Question: I'm new on Poi. I try make a group shape composite with drawing line.
On LibreOffice doc I can make but with Poi seem be more difficult.
the exemple :

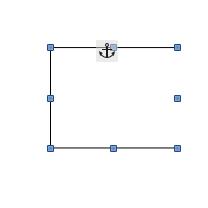
Answer: There is nothing about shapes in 'apache poi''s 'XWPF' except charts up to now. But there is 'com.microsoft.schemas.vml' which is able creating VML graphics for Microsoft Office files. Those graphics also are supported by Microsoft Word.
Creating the graphic itself is not as complicated as it is drawn from an VML path. So only knowledge about <URL> is needed. But inserting the graphic into the Word document will need usage of the low level 'org.openxmlformats.schemas.wordprocessingml.x2006.main.*' and 'com.microsoft.schemas.vml.*' classes and needs knowledge about the internal XML structure of a '*.docx' file.
I hope you can get the principle from the following complete example:
'''
import java.io.FileOutputStream;
import org.apache.poi.xwpf.usermodel.*;
import org.openxmlformats.schemas.wordprocessingml.x2006.main.CTPicture;
import org.openxmlformats.schemas.wordprocessingml.x2006.main.CTR;
import com.microsoft.schemas.vml.CTGroup;
import com.microsoft.schemas.vml.CTShape;
import org.w3c.dom.Node;
public class CreateWordPathShape {
public static void main(String[] args) throws Exception {
String boxWidth = "100pt";
String boxHeight = "100pt";
String posLeft = "150pt";
String posTop = "0pt";
XWPFDocument doc= new XWPFDocument();
XWPFParagraph paragraph = doc.createParagraph();
XWPFRun run=paragraph.createRun();
run.setText("The Body text: ");
CTGroup ctGroup = CTGroup.Factory.newInstance();
CTShape ctShape = ctGroup.addNewShape();
ctShape.setCoordsize("21600,21600");
ctShape.setPath2("m 21600,0 l 0,0 l 0,21600 l 21600,21600 e");
//path: from 0,0 (top left) move to 21600,0 (top right), line to 0,0 (top left), line to 0,21600 (bottom left), line to 21600,21600 (bottom right), end
ctShape.setStyle("position:absolute"
+";top:" + posTop
+";left:" + posLeft
+";width:" + boxWidth
+";height:" + boxHeight
);
Node ctGroupNode = ctGroup.getDomNode();
CTPicture ctPicture = CTPicture.Factory.parse(ctGroupNode);
run=paragraph.createRun();
CTR cTR = run.getCTR();
cTR.addNewPict();
cTR.setPictArray(0, ctPicture);
paragraph = doc.createParagraph();
FileOutputStream out = new FileOutputStream("CreateWordPathShape.docx");
doc.write(out);
out.close();
}
}
'''
This code needs the full jar of all of the schemas as mentioned in <URL>.
Here is an example for a method to put a VML line shape into a 'XWPFDocument':
'''
private static void createLineShape(XWPFParagraph paragraph, String coordsize, String vmlPath, String strokecolor, String style) throws Exception {
XWPFRun run = paragraph.createRun();
com.microsoft.schemas.vml.CTGroup ctGroup = com.microsoft.schemas.vml.CTGroup.Factory.newInstance();
com.microsoft.schemas.vml.CTShape ctShape = ctGroup.addNewShape();
ctShape.setCoordsize(coordsize);
ctShape.setPath2(vmlPath);
ctShape.setStrokecolor(strokecolor);
ctShape.setStyle(style);
org.w3c.dom.Node ctGroupNode = ctGroup.getDomNode();
CTPicture ctPicture = CTPicture.Factory.parse(ctGroupNode);
CTR cTR = run.getCTR();
cTR.addNewPict();
cTR.setPictArray(0, ctPicture);
}
'''
It can get called like so:
'''
...
XWPFParagraph paragraph = ...
...
createLineShape(paragraph, "21600,21600", "m 21600,0 l 0,0 l 0,21600 l 21600,21600 e", "#FF0000", "position:absolute;left:0;width:100pt;height:100pt");
...
'''